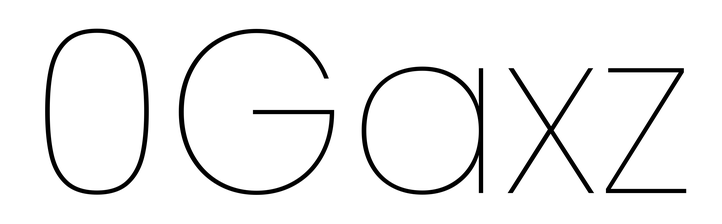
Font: Poppins-Thin